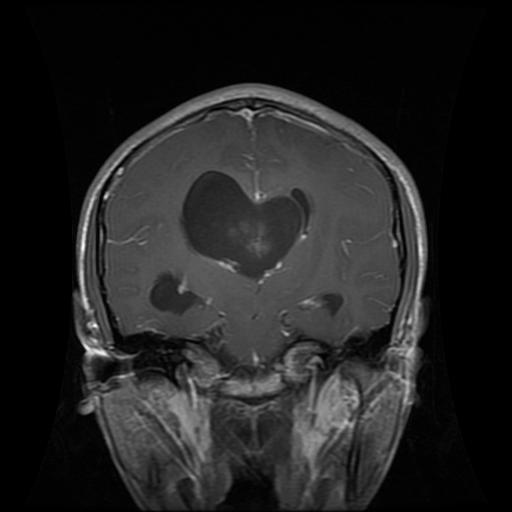
Label: glioma